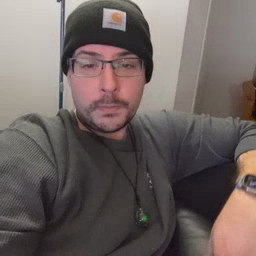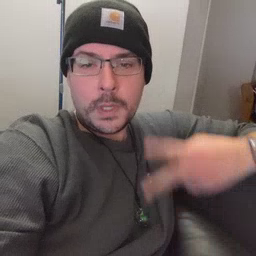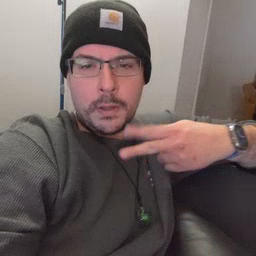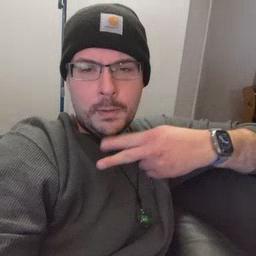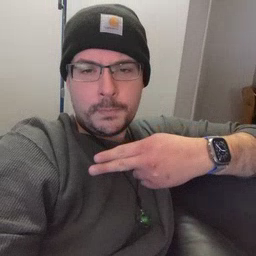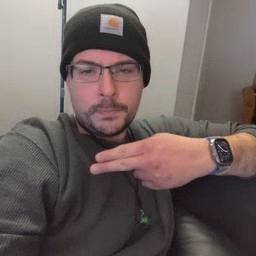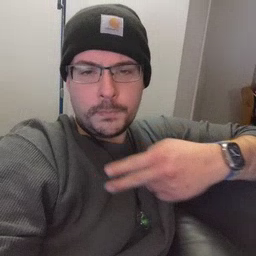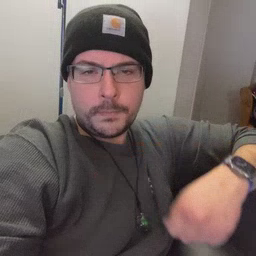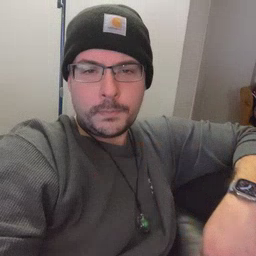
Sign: cut